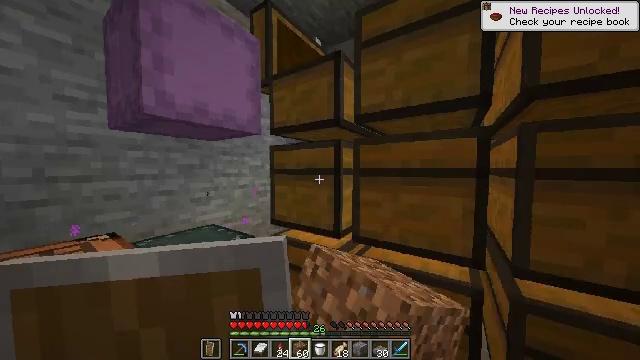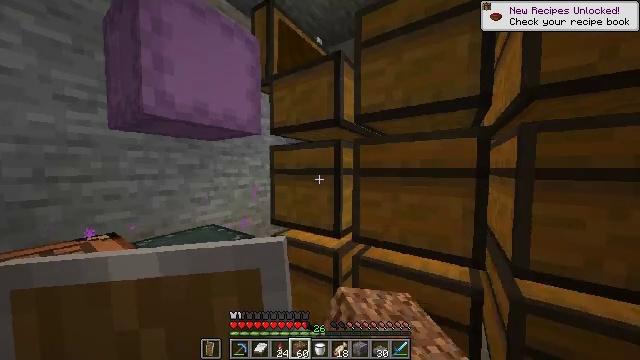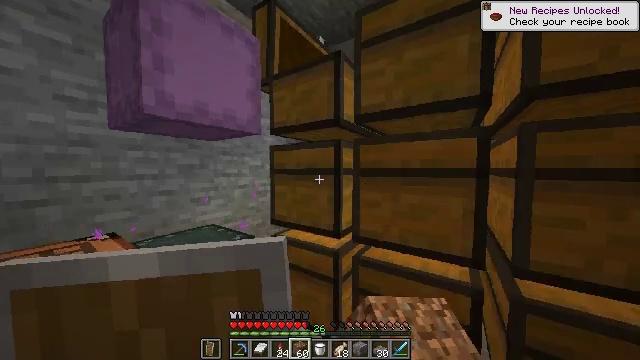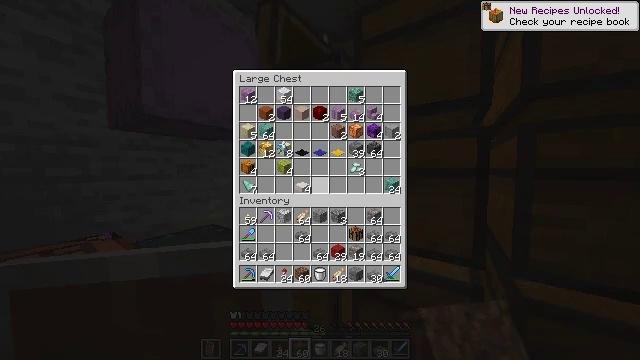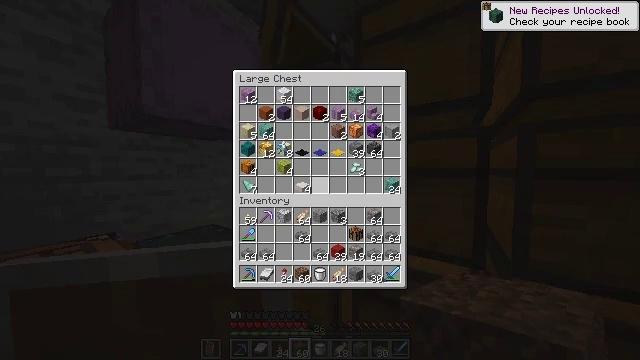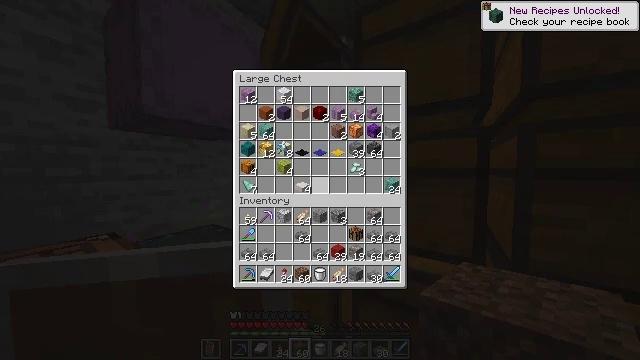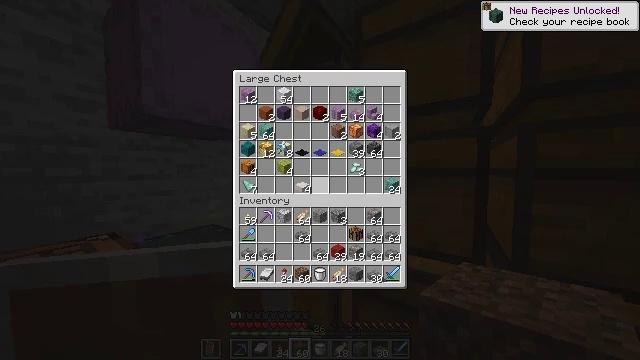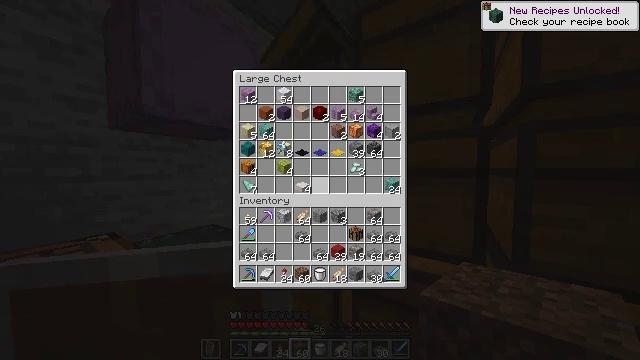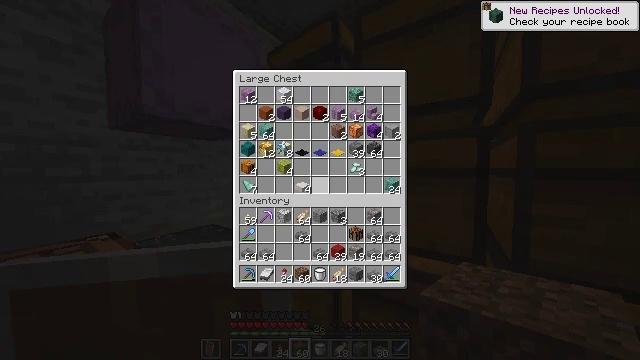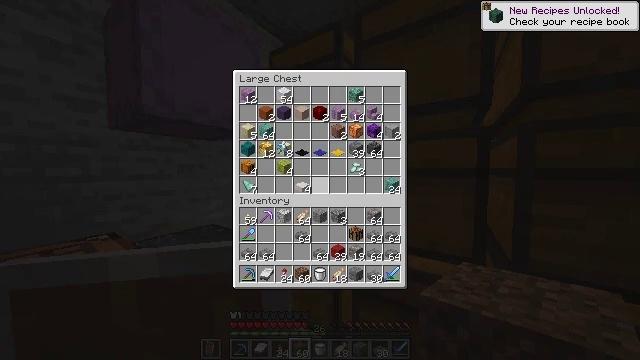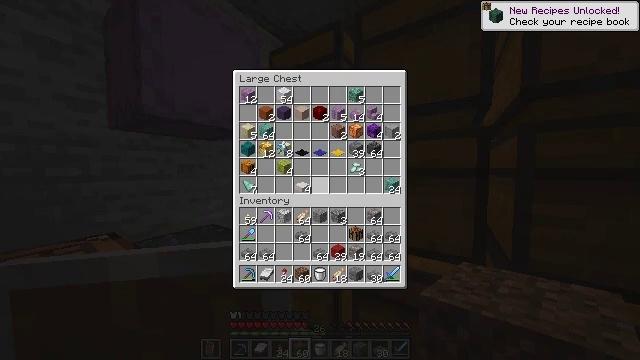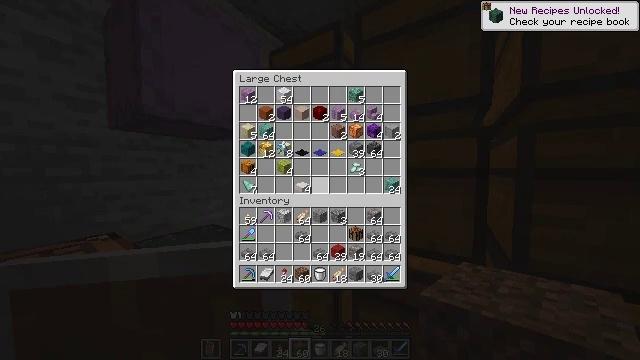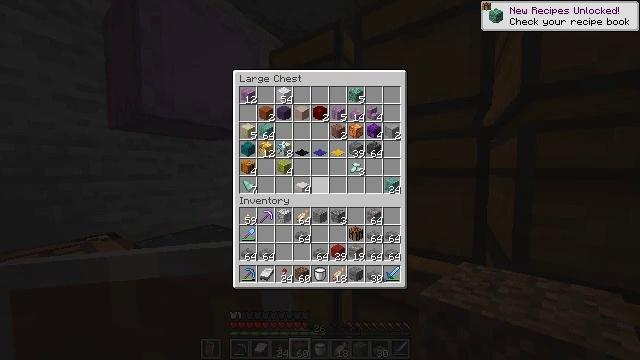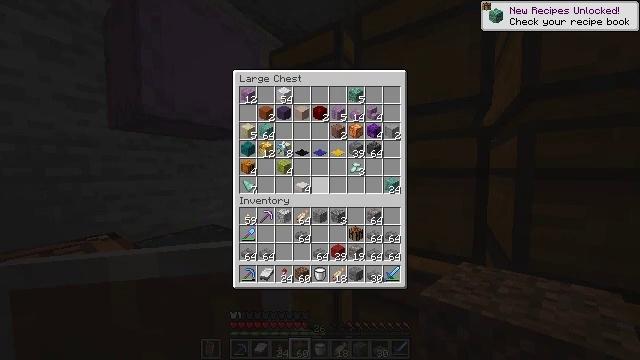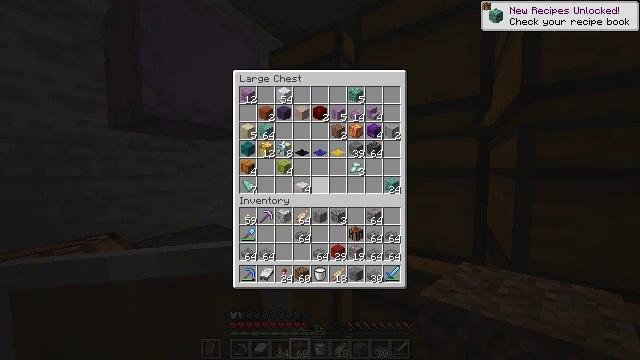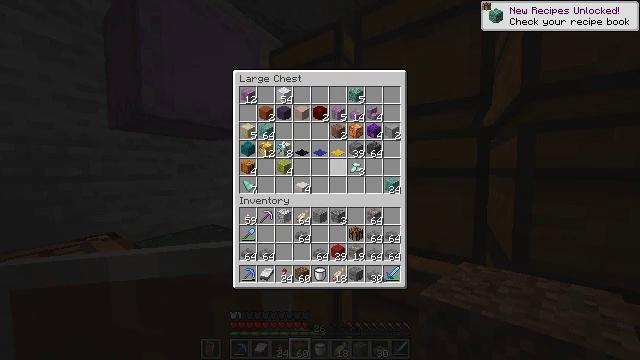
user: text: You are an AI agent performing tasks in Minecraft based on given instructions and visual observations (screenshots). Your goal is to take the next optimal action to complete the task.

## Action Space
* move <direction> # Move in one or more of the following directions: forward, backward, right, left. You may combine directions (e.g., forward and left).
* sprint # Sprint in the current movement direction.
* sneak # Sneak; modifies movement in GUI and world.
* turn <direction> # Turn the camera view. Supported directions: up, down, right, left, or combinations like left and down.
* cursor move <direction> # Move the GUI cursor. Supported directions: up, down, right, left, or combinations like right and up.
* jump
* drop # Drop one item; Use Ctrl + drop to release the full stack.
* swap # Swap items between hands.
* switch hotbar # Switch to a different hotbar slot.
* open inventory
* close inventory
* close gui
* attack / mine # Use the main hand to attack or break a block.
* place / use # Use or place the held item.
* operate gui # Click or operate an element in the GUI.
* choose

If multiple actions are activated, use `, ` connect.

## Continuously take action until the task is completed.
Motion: motion action
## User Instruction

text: Utilize the crafting table for clay.
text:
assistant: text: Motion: no_op
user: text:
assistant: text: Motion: no_op
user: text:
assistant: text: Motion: open gui
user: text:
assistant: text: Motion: no_op
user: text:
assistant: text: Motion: no_op
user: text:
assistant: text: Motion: no_op
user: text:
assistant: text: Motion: no_op
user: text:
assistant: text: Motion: no_op
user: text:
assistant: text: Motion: no_op
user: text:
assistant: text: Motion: no_op
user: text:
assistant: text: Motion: no_op
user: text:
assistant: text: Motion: no_op
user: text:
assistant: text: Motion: no_op
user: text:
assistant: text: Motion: no_op
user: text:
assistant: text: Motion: cursor move right and up
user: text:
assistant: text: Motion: no_op
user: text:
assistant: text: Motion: no_op
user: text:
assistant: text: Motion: cursor move left
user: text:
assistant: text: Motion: cursor move left
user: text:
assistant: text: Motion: no_op
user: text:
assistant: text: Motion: no_op
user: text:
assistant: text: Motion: no_op
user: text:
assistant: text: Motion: no_op
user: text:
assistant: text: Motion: no_op
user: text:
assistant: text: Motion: no_op
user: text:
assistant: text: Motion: no_op
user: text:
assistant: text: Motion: no_op
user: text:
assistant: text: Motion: no_op
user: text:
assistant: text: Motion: no_op
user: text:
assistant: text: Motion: no_op